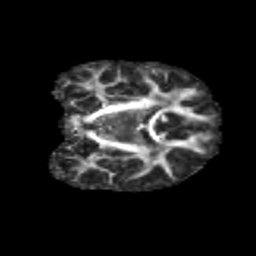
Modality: FA
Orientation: coronal
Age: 10
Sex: female
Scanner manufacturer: siemens
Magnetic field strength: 3 T
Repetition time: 3.8 s
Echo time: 0.07 s